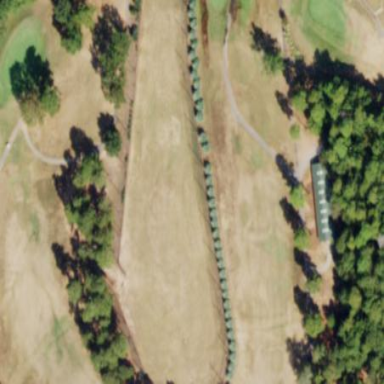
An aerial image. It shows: Grassy area used as driving range for golf.